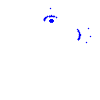
Particle: kaon